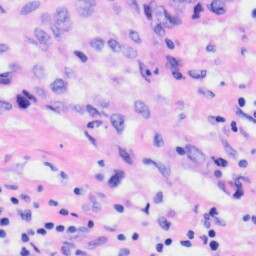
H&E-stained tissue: Liver